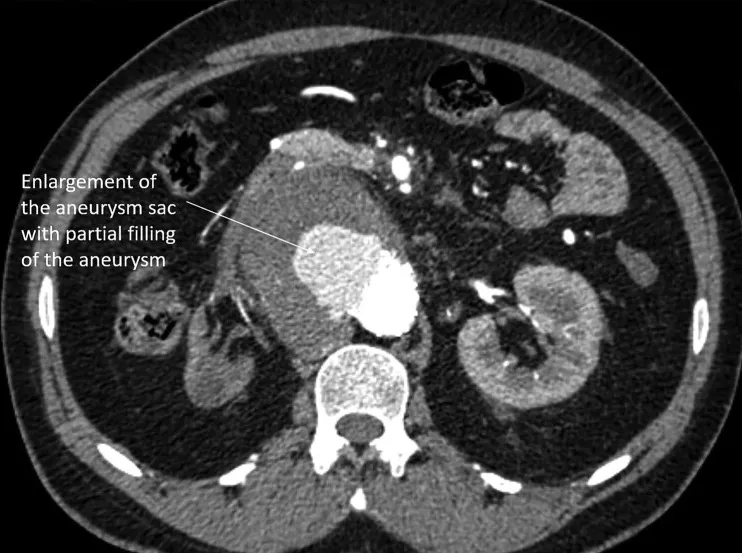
Follow-up CT. CT after two years showed contrast enhancement in the abdominal aortic saccular aneurysm and enlargement of the aneurysm.
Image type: radiology (ct)